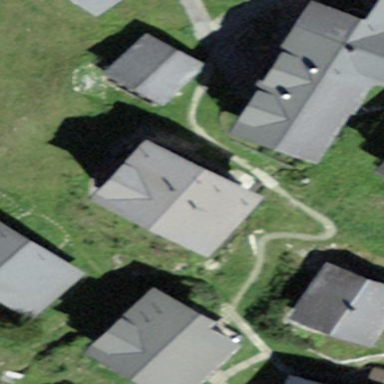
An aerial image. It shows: Part of building.